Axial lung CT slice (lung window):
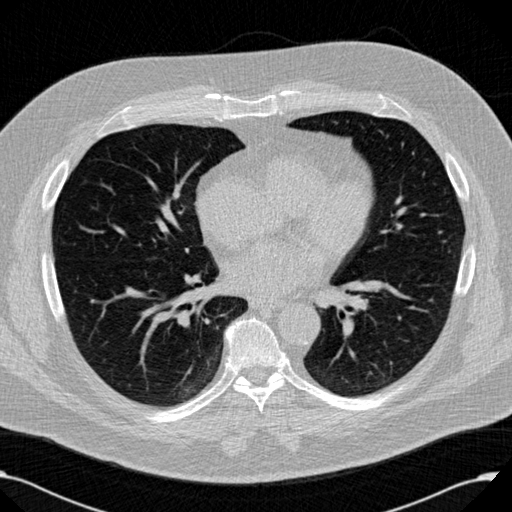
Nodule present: no